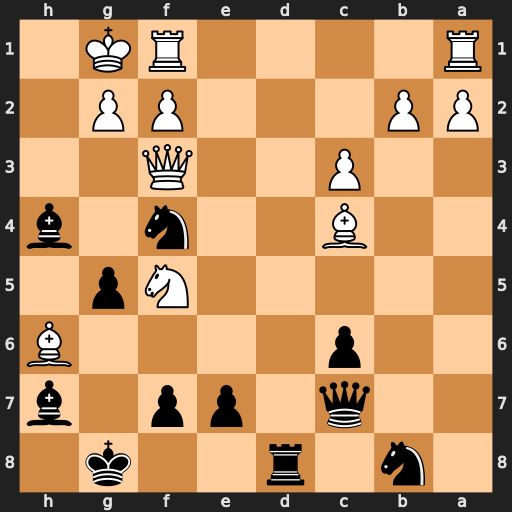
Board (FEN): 1n1r2k1/2q1pp1b/2p4B/5Np1/2B2n1b/2P2Q2/PP3PP1/R4RK1
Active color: b
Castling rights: -
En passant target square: -
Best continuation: Bxf5 Bxg5 Bxg5